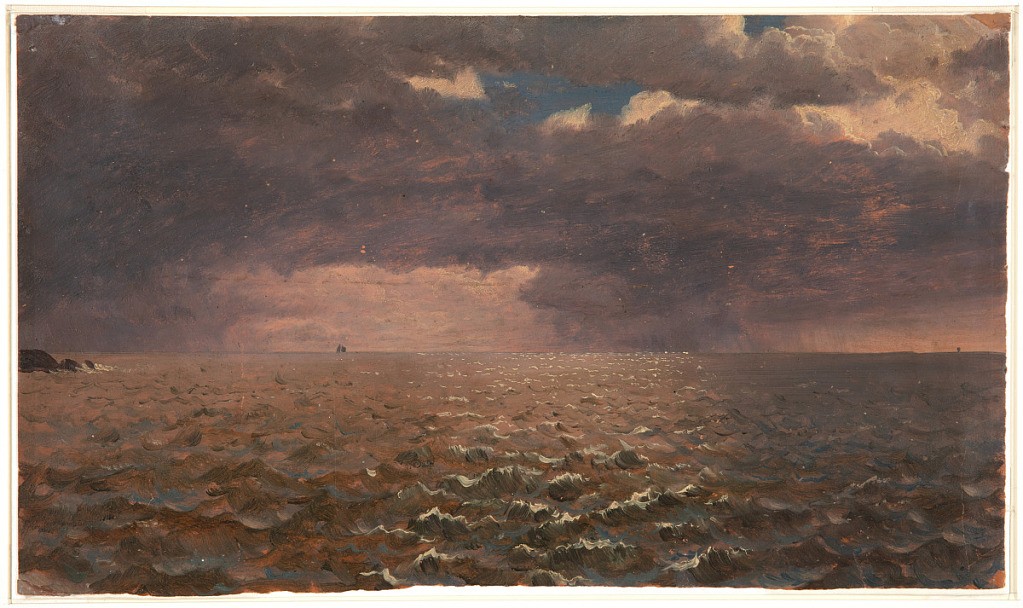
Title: Storm off Great Head, Mt. Desert Island
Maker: Frederic Edwin Church, American, 1826–1900
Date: probably July–September 1850
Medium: Oil and graphite on paper
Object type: Drawing
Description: Seascape sketch showing a view of a storm over a rippling, agitated sea off the coast of Mt. Desert Island in Maine. Viewed from the area known as Great Head, the ocean is spotted with white, breaking waves are two distinct rain showers are visible at center right and along the left margin. Also at left, the end of a rocky point partially juts into the scene. Along the horizon at center left and far right, the masks of two different ships are also visible. Dark, puffy storm clouds hang in the sky above as a patch of dark blue, possibly evening sky is also shown.